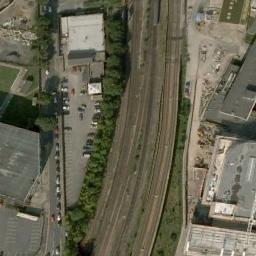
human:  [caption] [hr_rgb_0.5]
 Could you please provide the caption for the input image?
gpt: The railway is next to some trees and houses .

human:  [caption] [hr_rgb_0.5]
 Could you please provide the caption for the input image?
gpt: Several buildings of different shapes and sizes are beside the railway .

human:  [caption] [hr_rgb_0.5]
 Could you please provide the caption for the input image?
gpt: These railways are flanked by some buildings and a parking lot is on one side of the railways .

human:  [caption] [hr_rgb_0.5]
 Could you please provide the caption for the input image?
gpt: There are about ten railway lines here .

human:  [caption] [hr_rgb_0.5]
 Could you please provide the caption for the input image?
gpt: There are some buildings and green trees beside the railway .